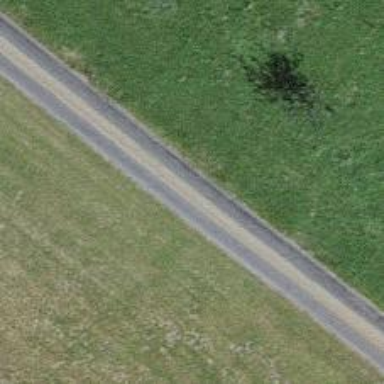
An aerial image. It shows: Passing place on the road.